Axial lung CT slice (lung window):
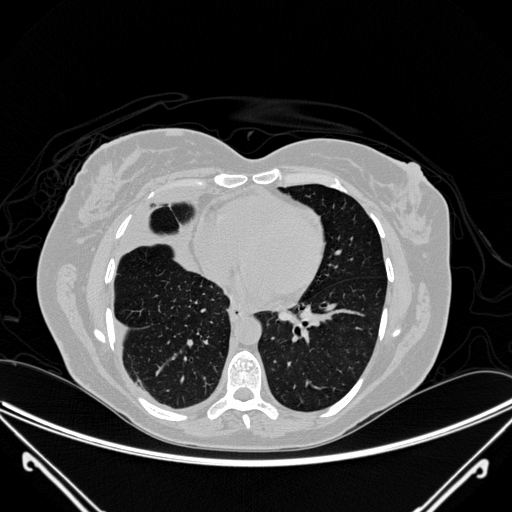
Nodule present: no